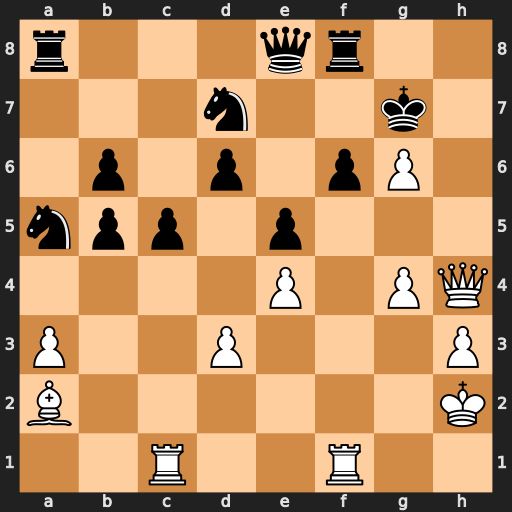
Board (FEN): r3qr2/3n2k1/1p1p1pP1/npp1p3/4P1PQ/P2P3P/B6K/2R2R2
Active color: w
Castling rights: -
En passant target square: -
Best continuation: Qh7#